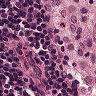
Metastatic tissue present: no